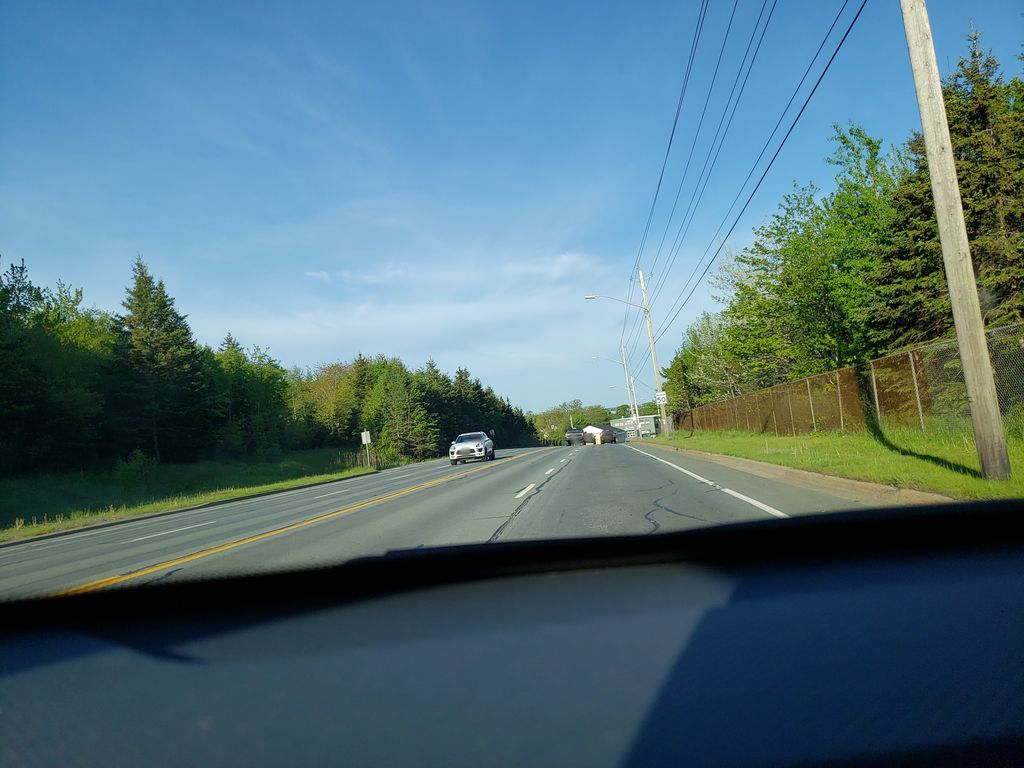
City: halifax